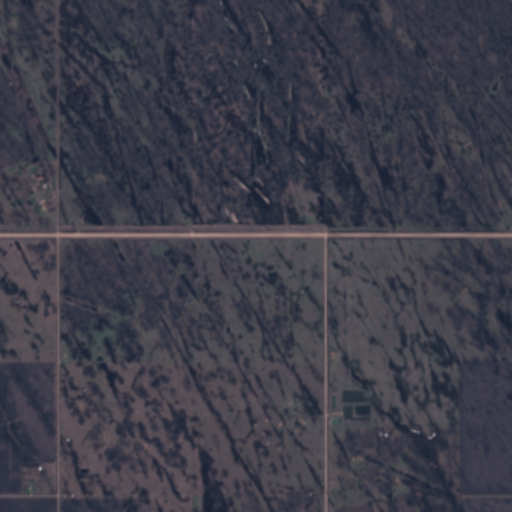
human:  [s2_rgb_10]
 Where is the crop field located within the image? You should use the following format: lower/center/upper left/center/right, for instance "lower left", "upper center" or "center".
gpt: There is no crop field in the image.